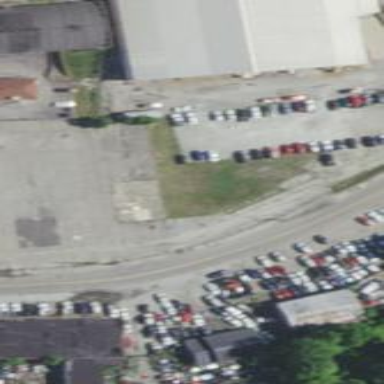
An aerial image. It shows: Parking area with unpaved surface.